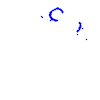
Particle: kaon